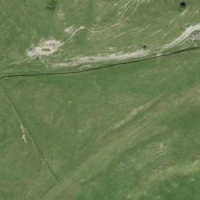
EUNIS habitat code: 24
Species observed at this site:
Arctium tomentosum